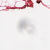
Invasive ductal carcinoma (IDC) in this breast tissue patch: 0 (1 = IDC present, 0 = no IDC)